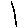
Label: line